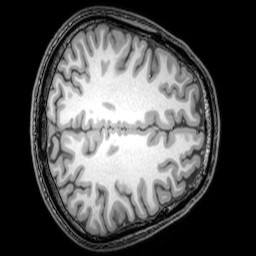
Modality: T1w
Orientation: axial
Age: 26
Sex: male
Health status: healthy
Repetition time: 0.081 s
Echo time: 0.037 s